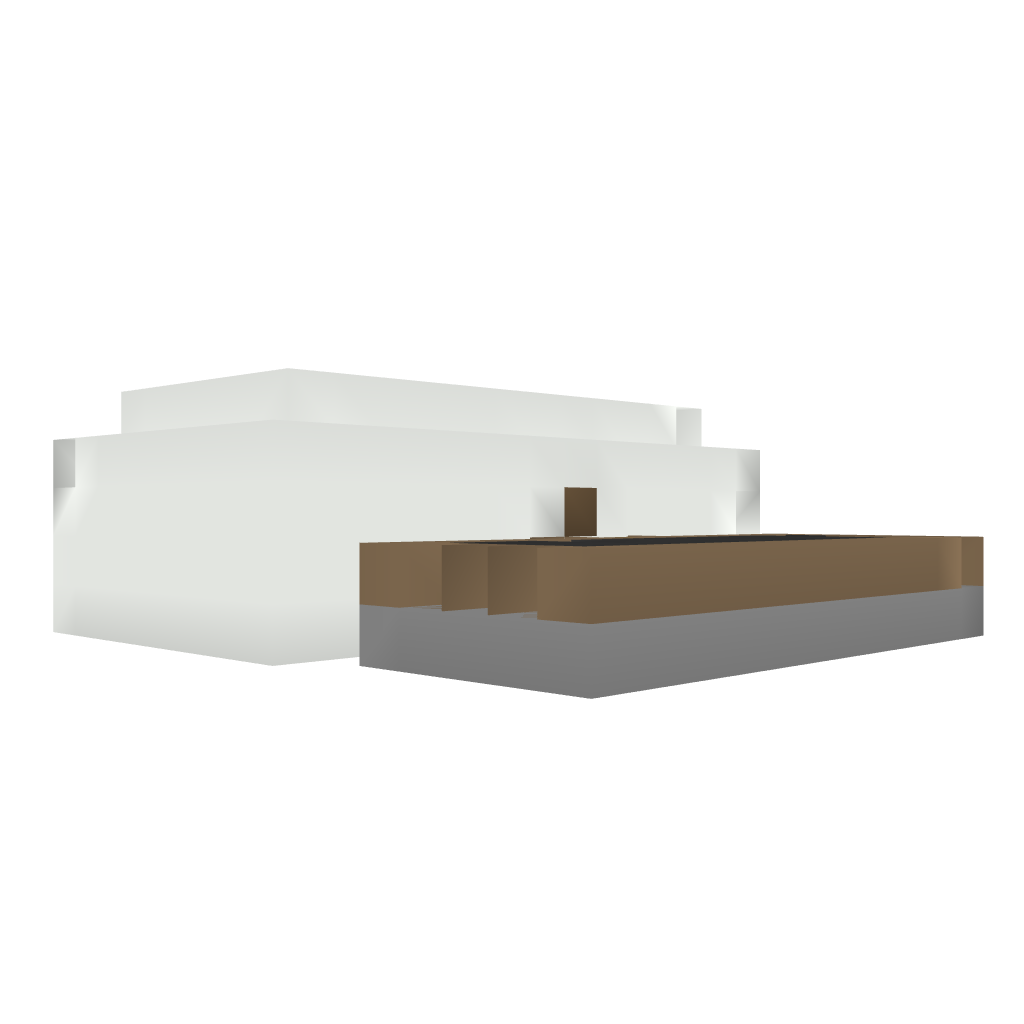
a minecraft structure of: A little small house